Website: lowes
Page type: account-selection
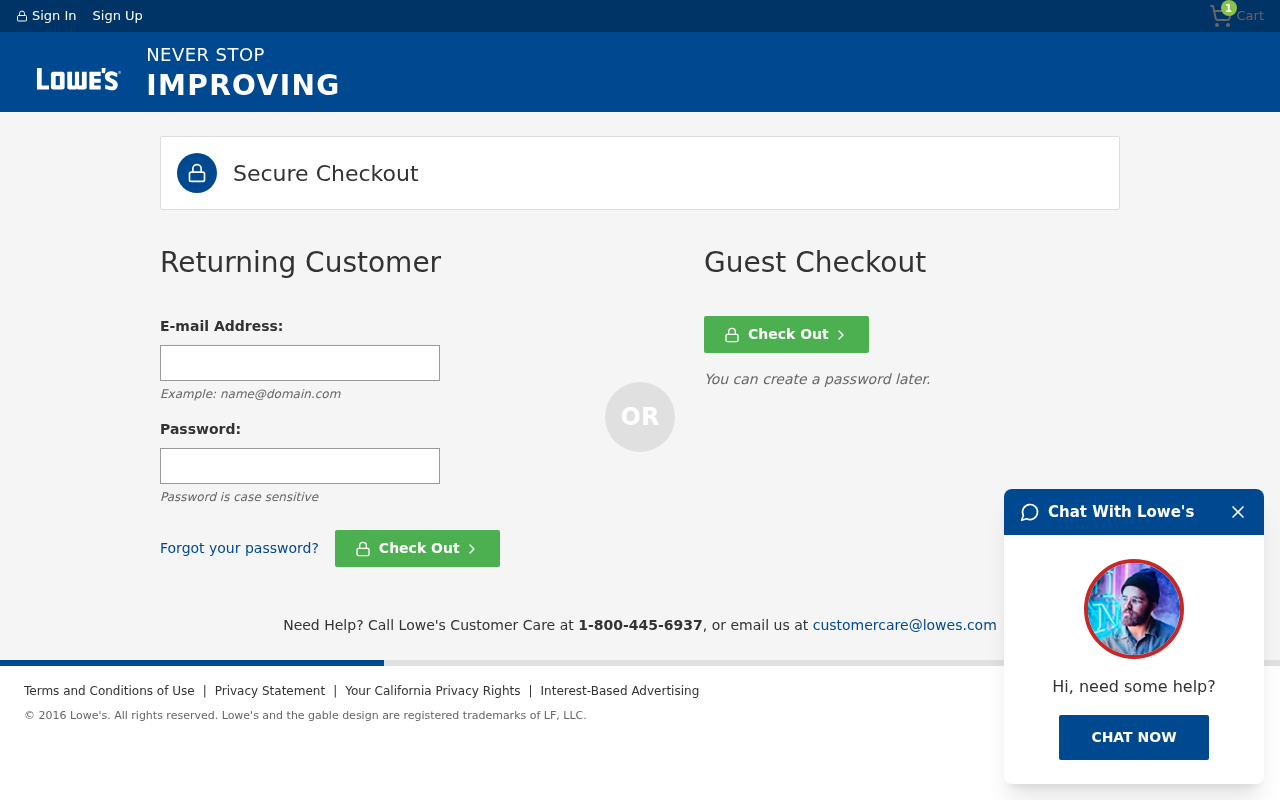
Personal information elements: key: PII_LOGIN_USERNAME
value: christianrichard96
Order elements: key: ORDER_NUM_ITEMS
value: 1